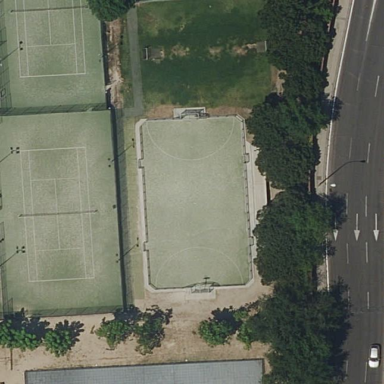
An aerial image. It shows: Hockey pitch for leisure land sports.